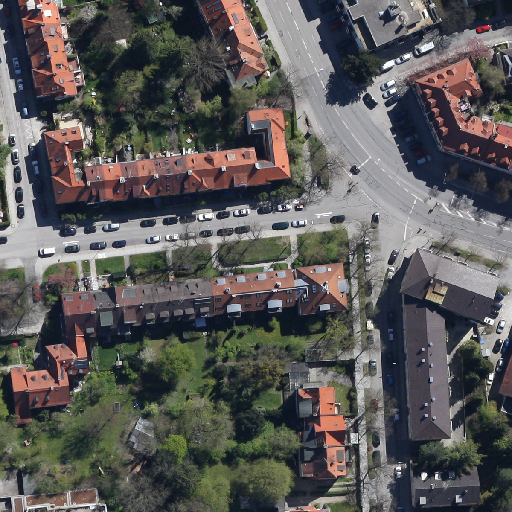
Referring expression: paved road along with tree